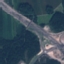
Land use / land cover class: Highway